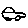
Label: car